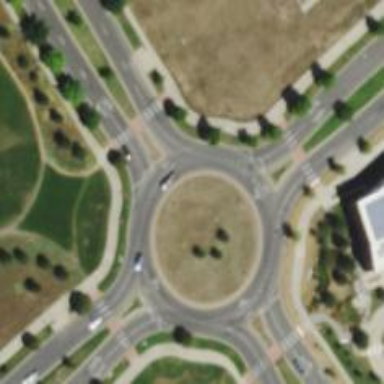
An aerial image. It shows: Secondary road with asphalt surface leading to roundabout.